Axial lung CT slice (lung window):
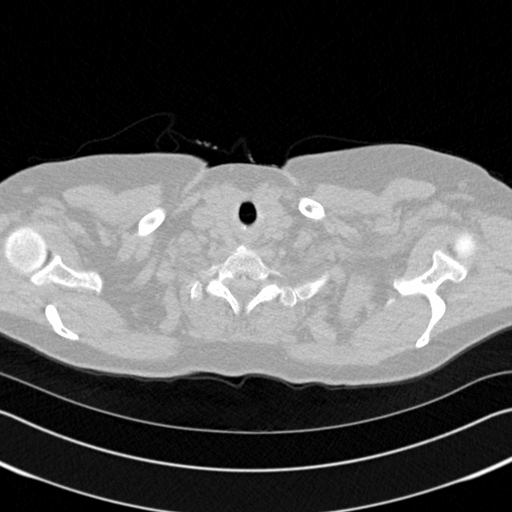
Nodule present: no